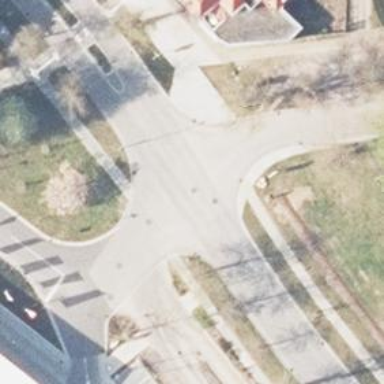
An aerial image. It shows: Residential road with asphalt surface and no sidewalk.